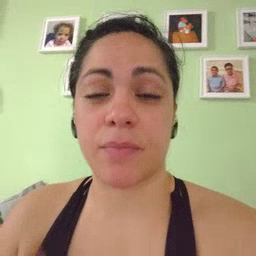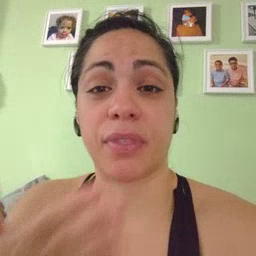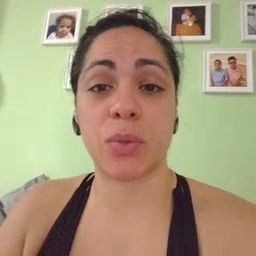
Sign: thankyou